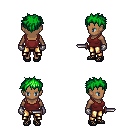
a pixel art fantasy rpg character, female body template, human, dark skin, maroon pirate shirt, gold greaves, green bedhead hairstyle, metal gloves, ghillies, dagger, four views (front, back, left, right), 2x2 character sprite sheet, small pixel art, hard edges, no anti-aliasing